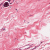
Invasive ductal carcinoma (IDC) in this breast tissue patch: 0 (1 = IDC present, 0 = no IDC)